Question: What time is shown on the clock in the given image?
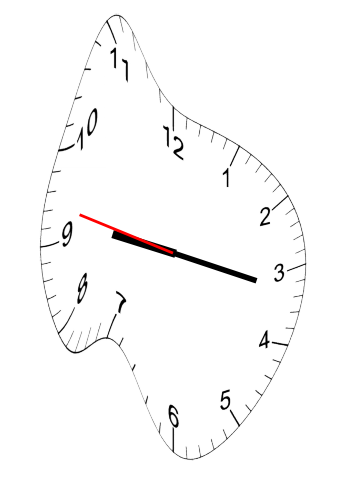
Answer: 09:16:47